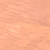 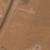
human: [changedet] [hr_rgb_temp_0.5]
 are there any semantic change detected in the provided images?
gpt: A wide road appeared on the left.